Field crop: maize
Growth stage: 2
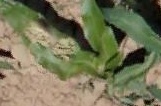
Species: maize